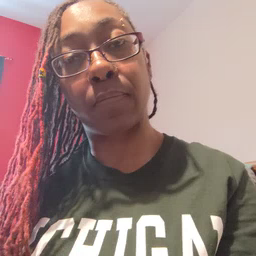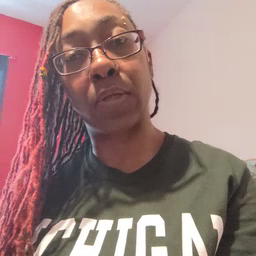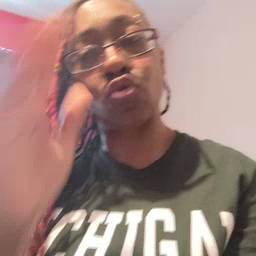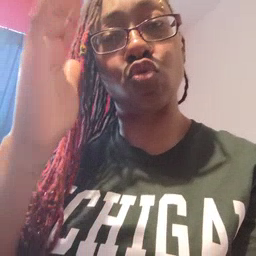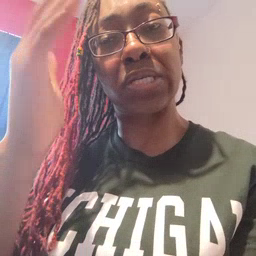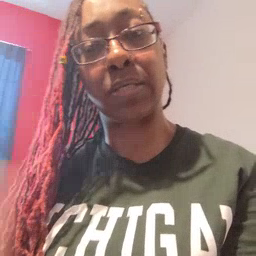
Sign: tree